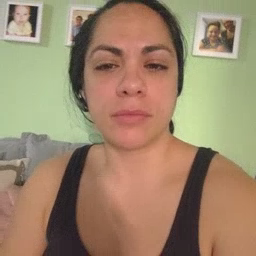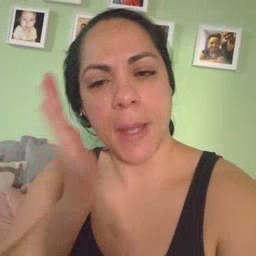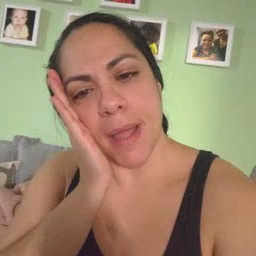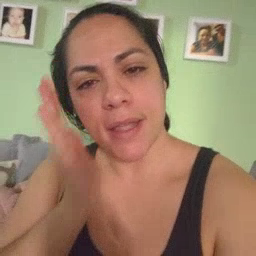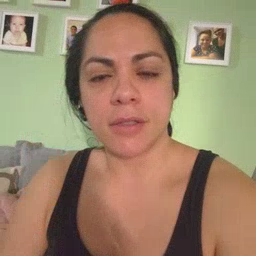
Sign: bed